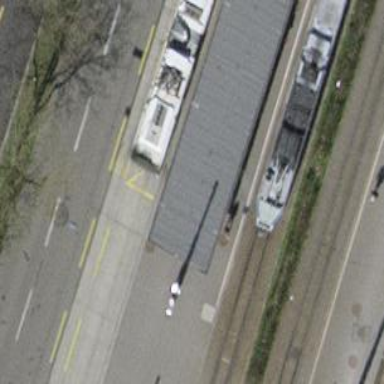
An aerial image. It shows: Shelter for public transport.